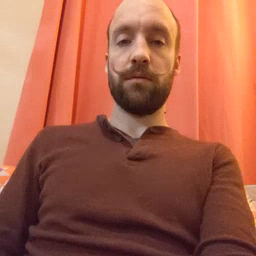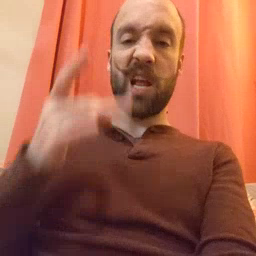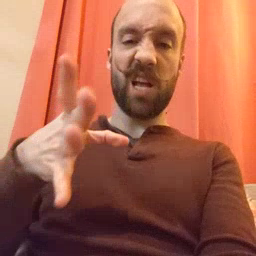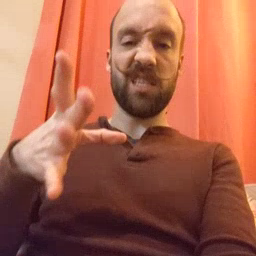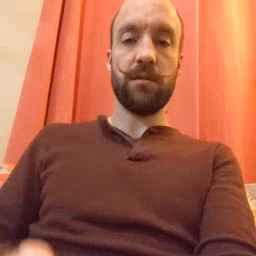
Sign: hate